Field crop: maize
Growth stage: 2
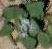
Species: chenopodium